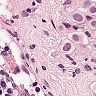
Metastatic tissue present: yes